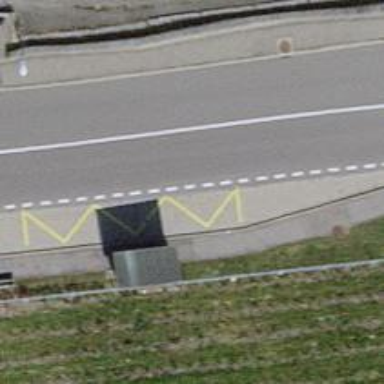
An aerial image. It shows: Platform for public transport with shelter.